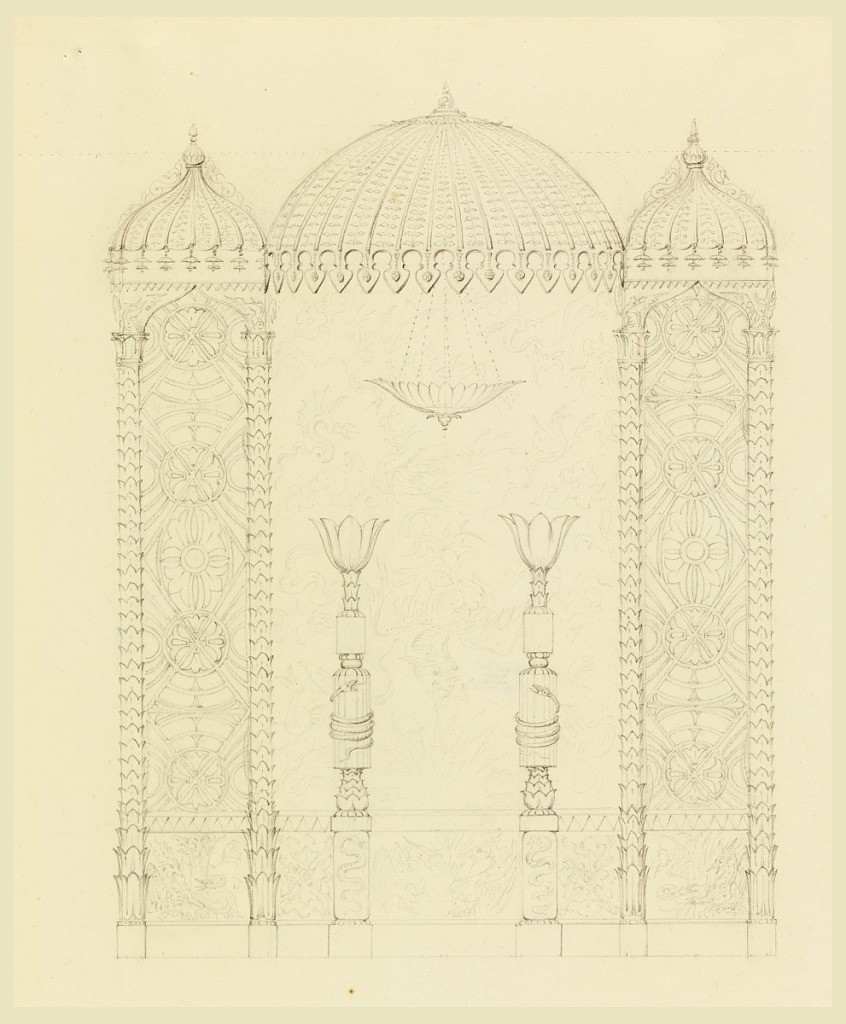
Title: Standards and Wall Decoration, Banqueting Room, Royal Pavilion, Brighton
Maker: Frederick Crace, English, 1779–1859
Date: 1817
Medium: Graphite on white wove paper
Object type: Drawing
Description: Canopy-like decorations of Indian design with wide compartments flanked by two narrow ones, each surmounted by domes. The narrow sections have columns with leafy shafts, the space between filled with geometric flower motifs. Hanging light figures in center.